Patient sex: F
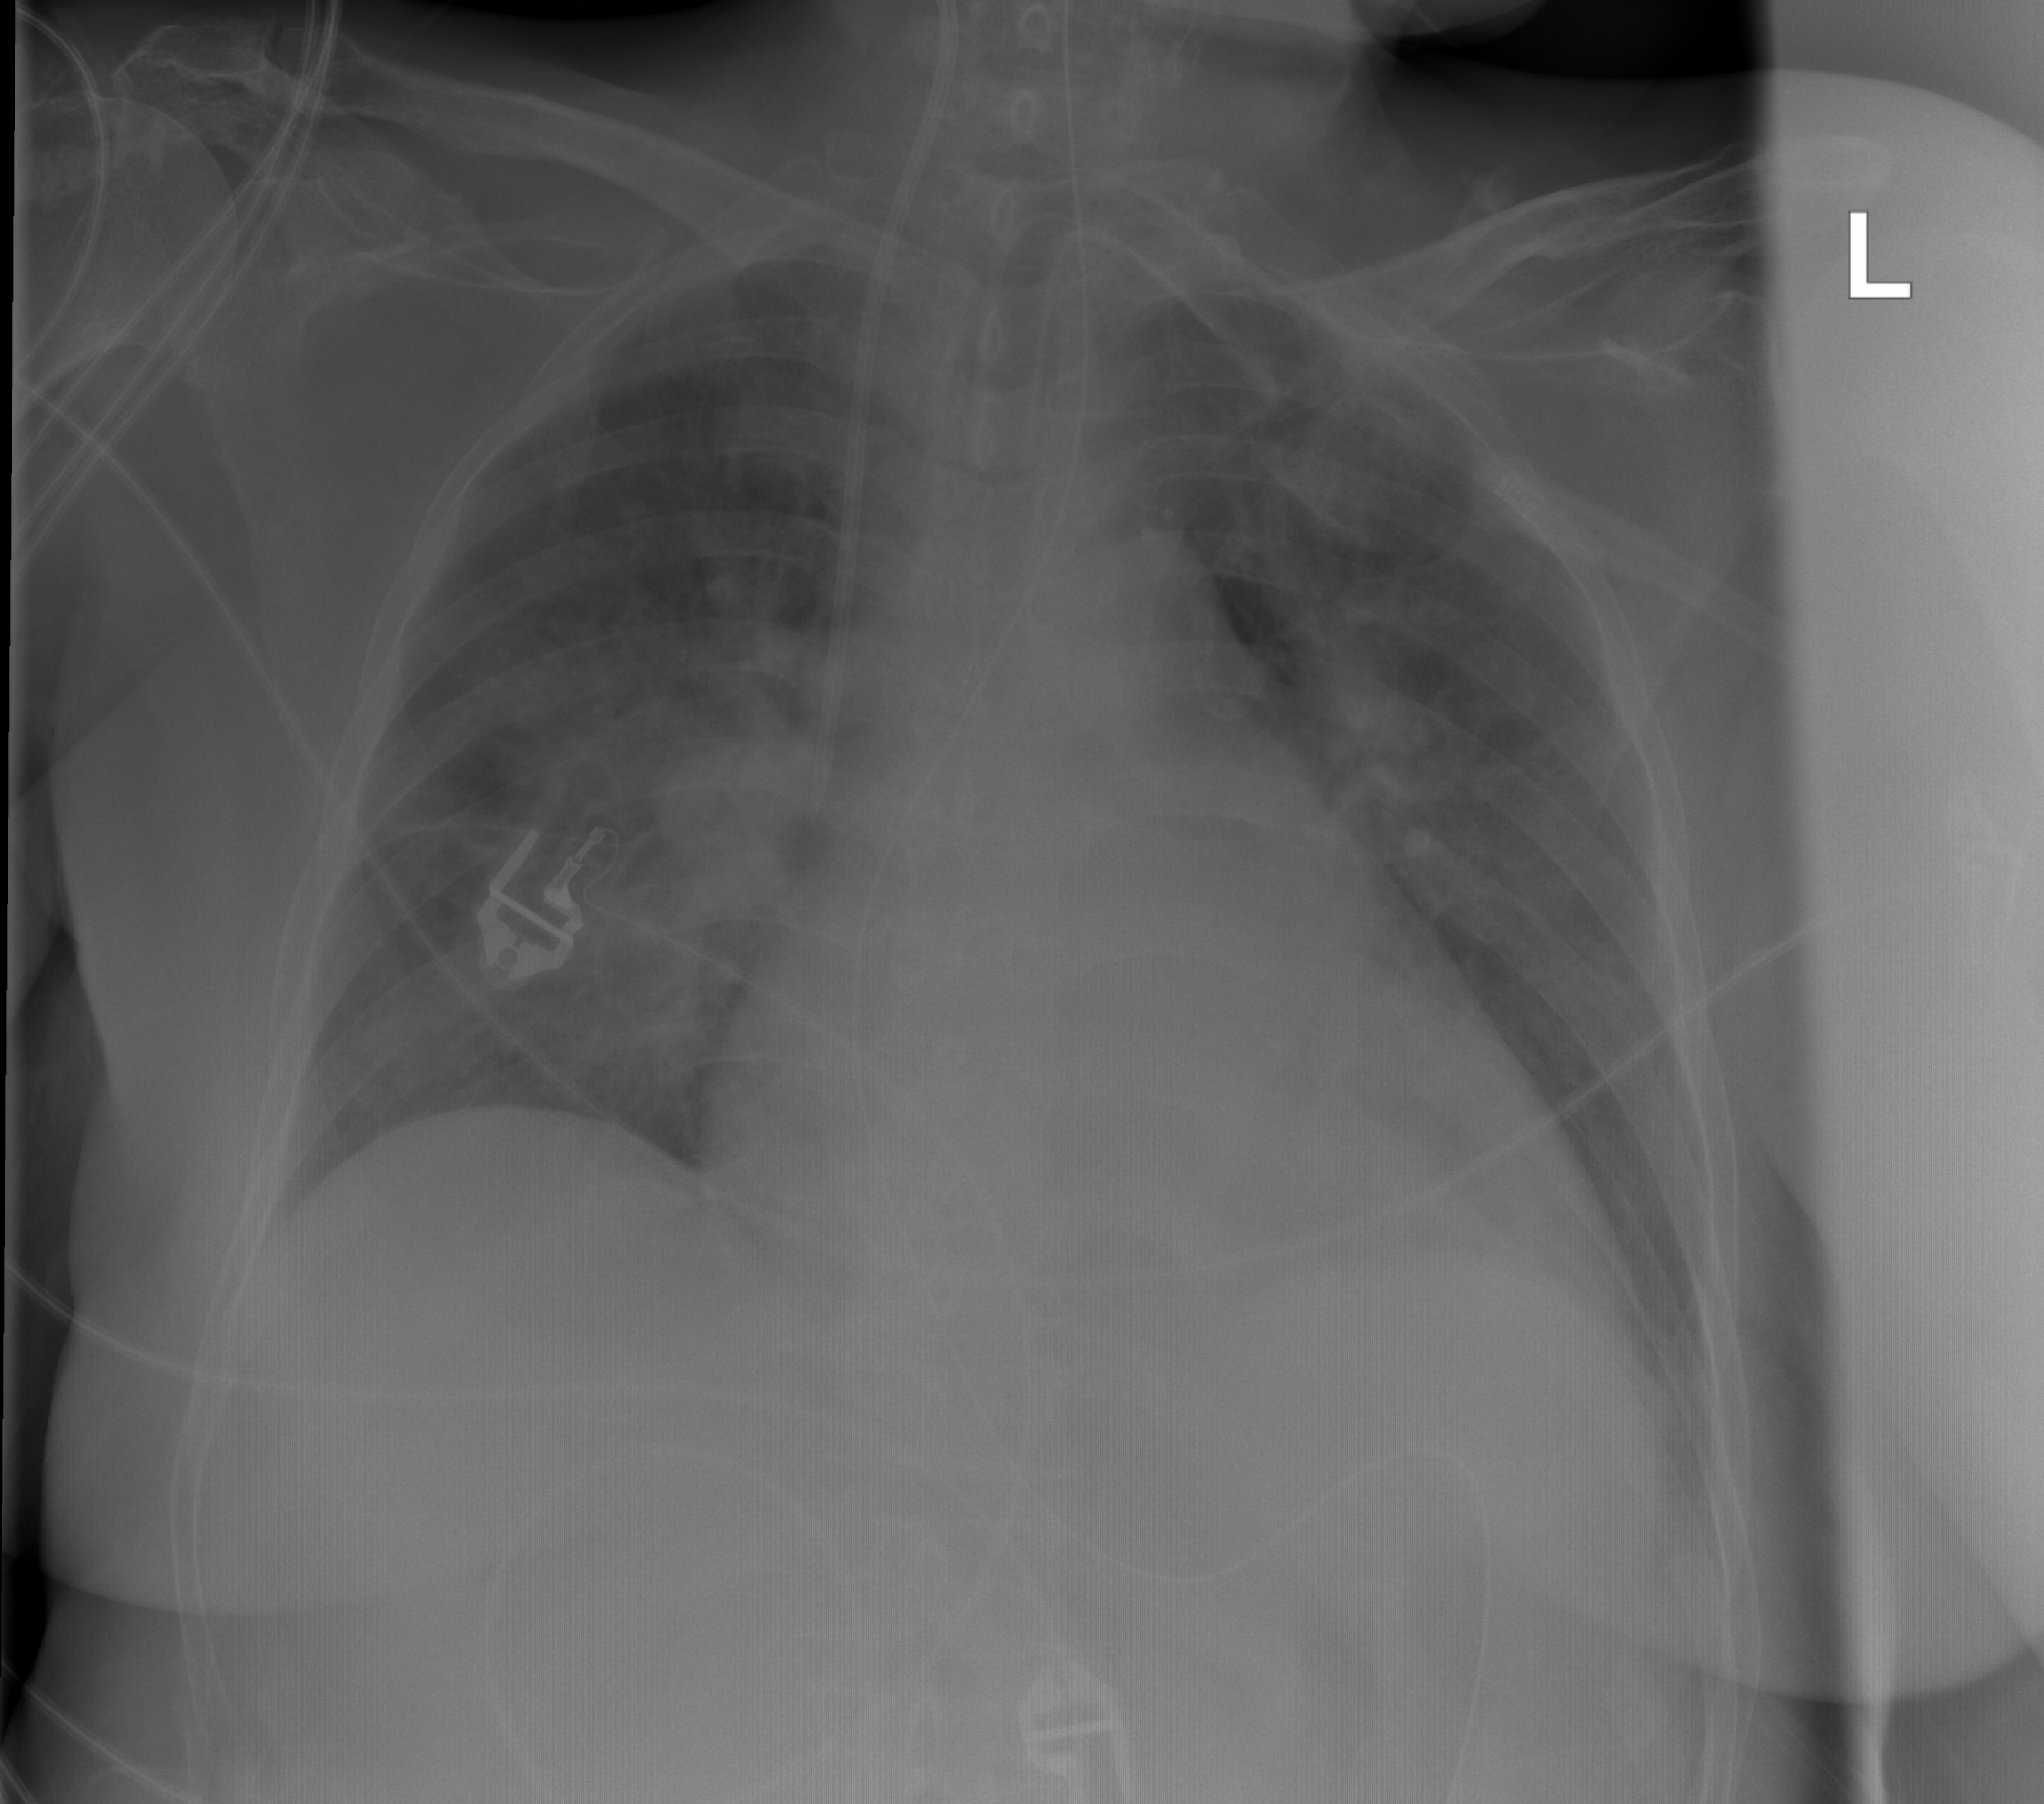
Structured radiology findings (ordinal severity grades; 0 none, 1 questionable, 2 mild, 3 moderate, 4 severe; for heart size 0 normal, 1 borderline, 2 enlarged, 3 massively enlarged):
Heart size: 2
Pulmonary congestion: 3
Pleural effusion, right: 0
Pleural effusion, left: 0
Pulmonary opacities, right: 2
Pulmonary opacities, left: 2
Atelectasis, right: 0
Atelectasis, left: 0